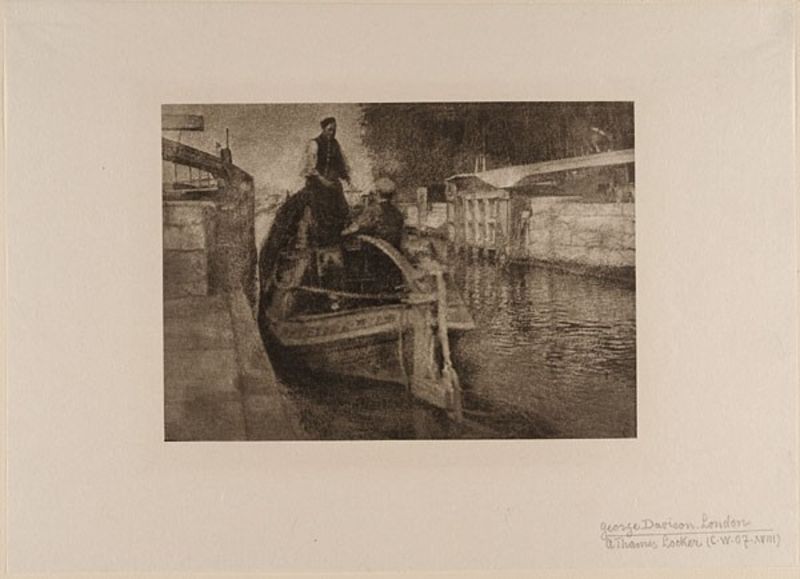
Künstler: George Davison
Standort: Hamburg
Institution: Museum für Kunst und Gewerbe Hamburg
Schlagwörter: mann, wasser, fluss, boot, papier, wehr, kutter, foto, fotografie, photographie, photo, verkehr, schifffahrt, schleuse, themse, lichtbild, piktoralismus, kunstfotografie, piktorialismus, heliogravur, künstlerische, pictorialismus, heliogravüre, photogravüre, fotogravüre, schleusenmeister